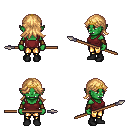
a pixel art fantasy rpg character, female body template, orc, green skin, maroon pirate shirt, gold greaves, light blonde loose hair, gold tiara, leather bracers, black shoes, spear, four views (front, back, left, right), 2x2 character sprite sheet, small pixel art, hard edges, no anti-aliasing